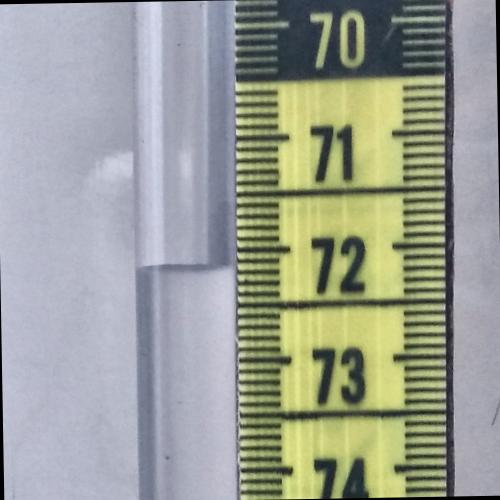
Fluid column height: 72.1 cm